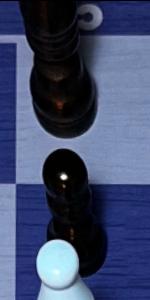
Label: Pawn_Black